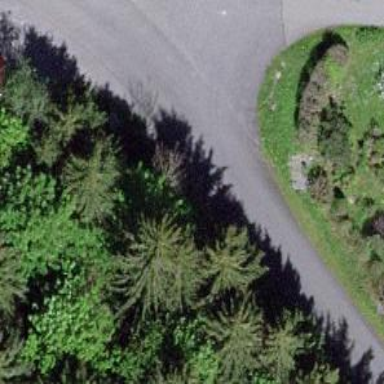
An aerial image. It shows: Paved service alley with high-quality track grade.